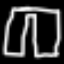
Label: pants